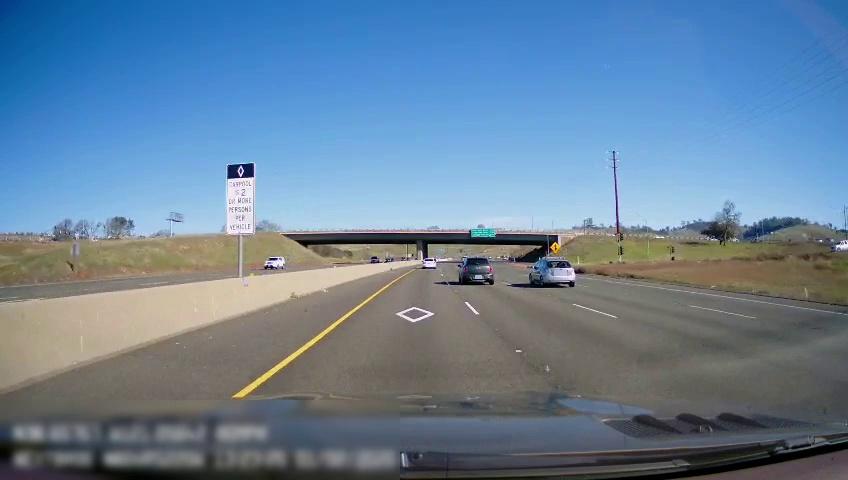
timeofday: Day
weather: Sunny
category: Drivable Space
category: Drivable Space
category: Vehicles | SUV
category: Vehicles | Car
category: Vehicles | Car
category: Vehicles | SUV
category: Lanes | Current Lane
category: Lanes | Current Lane
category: Lanes | Alternate Lane
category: Lanes | Alternate Lane
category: Lanes | Alternate Lane
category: Lanes | Opposite Lane
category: Lanes | Opposite Lane
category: Traffic | Signs
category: Traffic | Signs